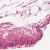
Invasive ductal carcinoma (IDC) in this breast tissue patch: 0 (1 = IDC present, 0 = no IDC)